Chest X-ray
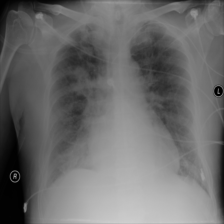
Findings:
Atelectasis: negative
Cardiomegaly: positive
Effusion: positive
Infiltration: positive
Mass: positive
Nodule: negative
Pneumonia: positive
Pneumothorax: negative
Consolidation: negative
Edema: positive
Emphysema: negative
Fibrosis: negative
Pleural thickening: positive
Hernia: negative